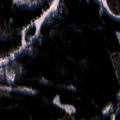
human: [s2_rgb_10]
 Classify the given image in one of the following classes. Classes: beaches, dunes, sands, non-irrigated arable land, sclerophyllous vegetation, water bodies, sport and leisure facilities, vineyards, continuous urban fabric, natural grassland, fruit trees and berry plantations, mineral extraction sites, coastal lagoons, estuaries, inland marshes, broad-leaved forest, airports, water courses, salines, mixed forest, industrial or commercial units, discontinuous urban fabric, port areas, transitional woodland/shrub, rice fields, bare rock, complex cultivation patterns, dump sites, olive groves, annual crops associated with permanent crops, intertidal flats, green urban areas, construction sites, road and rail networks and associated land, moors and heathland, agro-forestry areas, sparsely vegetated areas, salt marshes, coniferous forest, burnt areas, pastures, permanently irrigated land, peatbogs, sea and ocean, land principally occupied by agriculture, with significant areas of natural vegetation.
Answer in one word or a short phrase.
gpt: broad-leaved forest, coniferous forest, mixed forest, transitional woodland/shrub, water courses